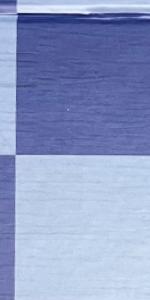
Label: Empty